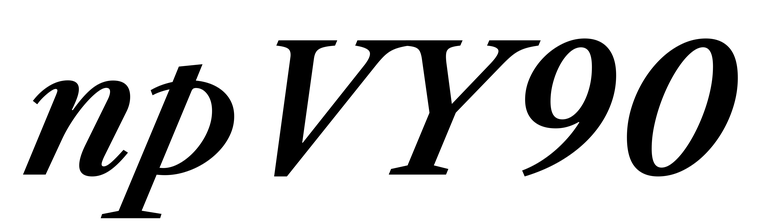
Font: LibreCaslonText-Italic_SemiBold_Italic